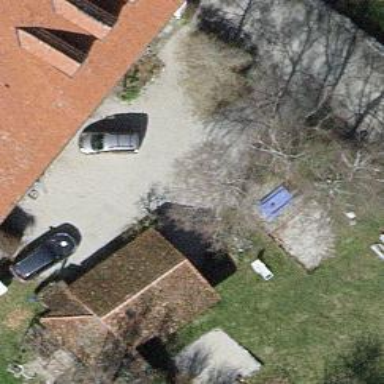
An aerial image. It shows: Simple house.